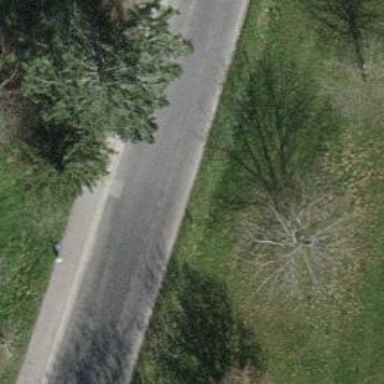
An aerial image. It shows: Asphalt road classified as tertiary.